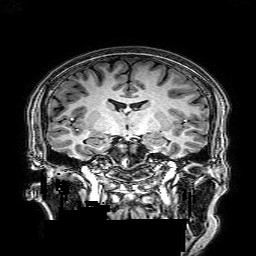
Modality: T1w
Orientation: sagittal
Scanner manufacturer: philips
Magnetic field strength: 3 T
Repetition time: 0.0096 s
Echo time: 0.0046 s